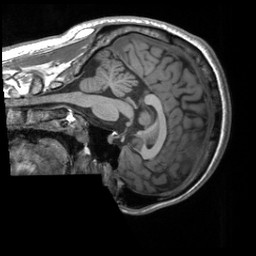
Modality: T1w
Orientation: sagittal
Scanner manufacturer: siemens
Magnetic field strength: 3 T
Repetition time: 2 s
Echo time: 0.0023 s